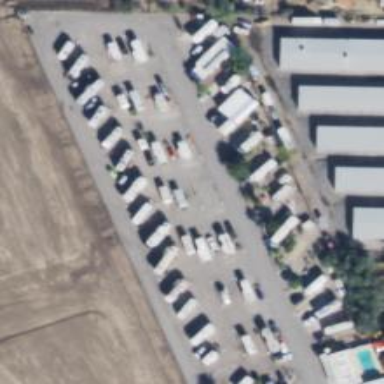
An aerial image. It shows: Residential area known as trailer park.